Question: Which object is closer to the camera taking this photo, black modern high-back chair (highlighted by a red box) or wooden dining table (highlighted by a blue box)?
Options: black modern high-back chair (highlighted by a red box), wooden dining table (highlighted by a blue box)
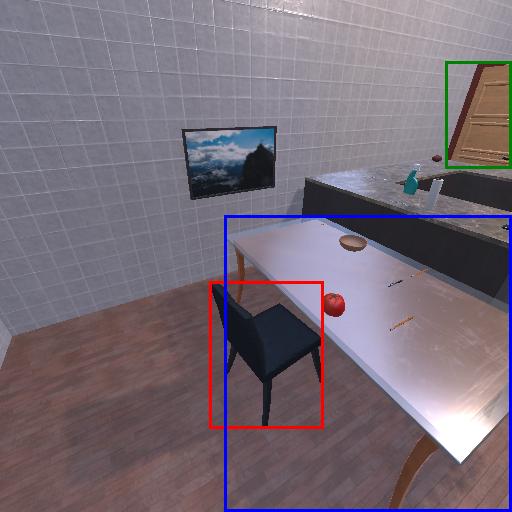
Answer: black modern high-back chair (highlighted by a red box)